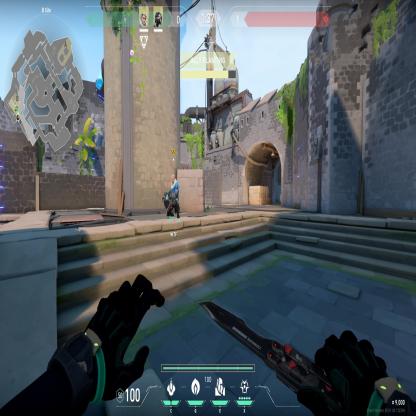
Label: teammate